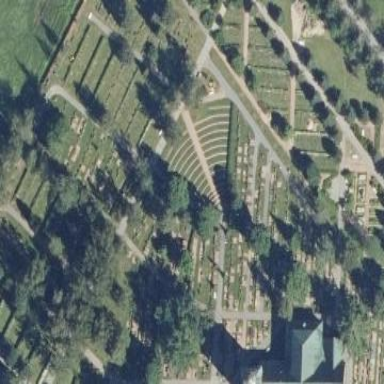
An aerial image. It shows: Graveyard.